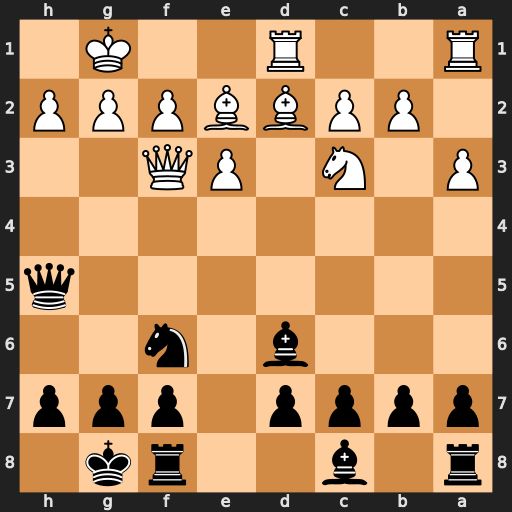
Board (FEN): r1b2rk1/pppp1ppp/3b1n2/7q/8/P1N1PQ2/1PPBBPPP/R2R2K1
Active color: b
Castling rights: -
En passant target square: -
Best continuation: Qxh2+ Kf1 Qh1#